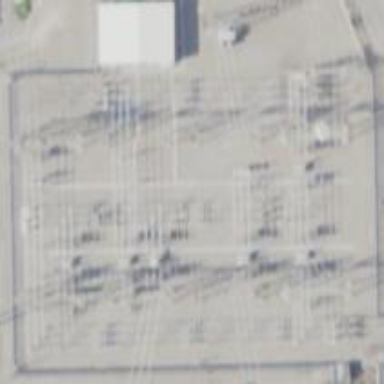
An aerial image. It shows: Power substation.